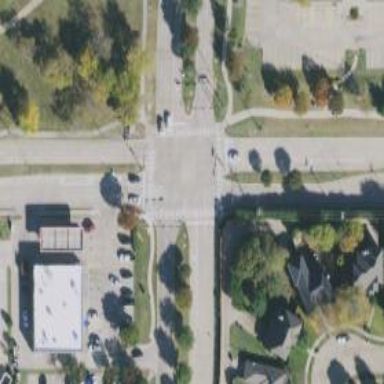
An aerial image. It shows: Secondary road with separate sidewalks.